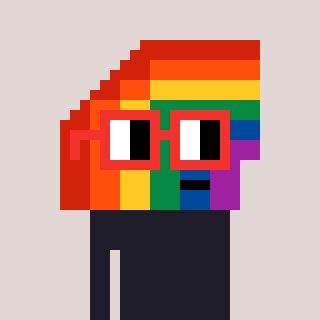
a pixel art character with square red glasses, a rainbow-shaped head and a computerblue-colored body on a warm background